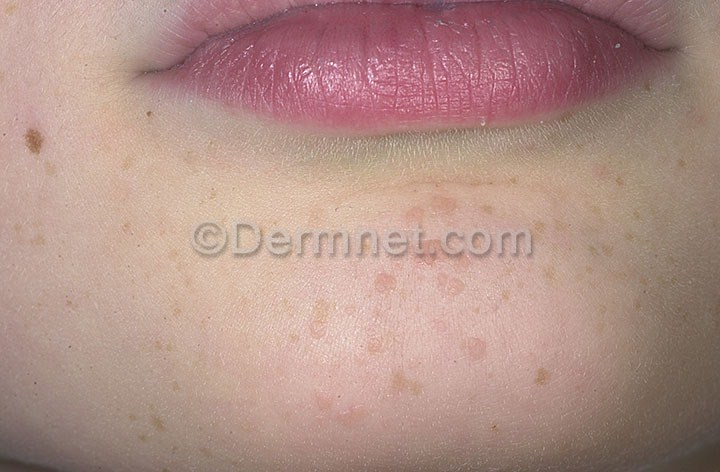
Disease: Warts Molluscum and other Viral Infections